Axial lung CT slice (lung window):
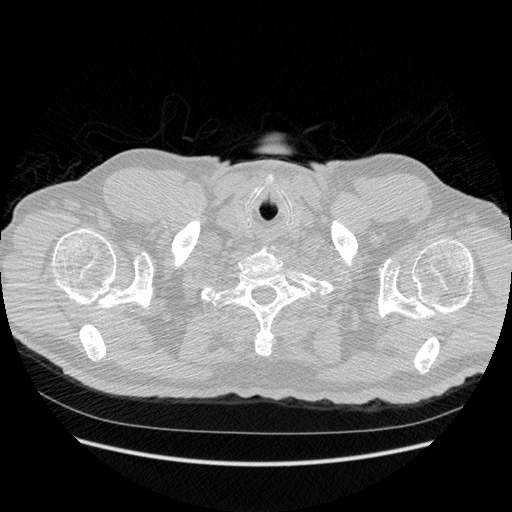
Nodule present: no